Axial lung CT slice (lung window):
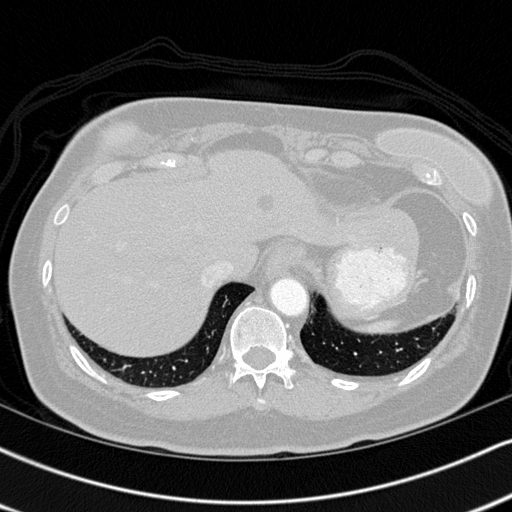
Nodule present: no